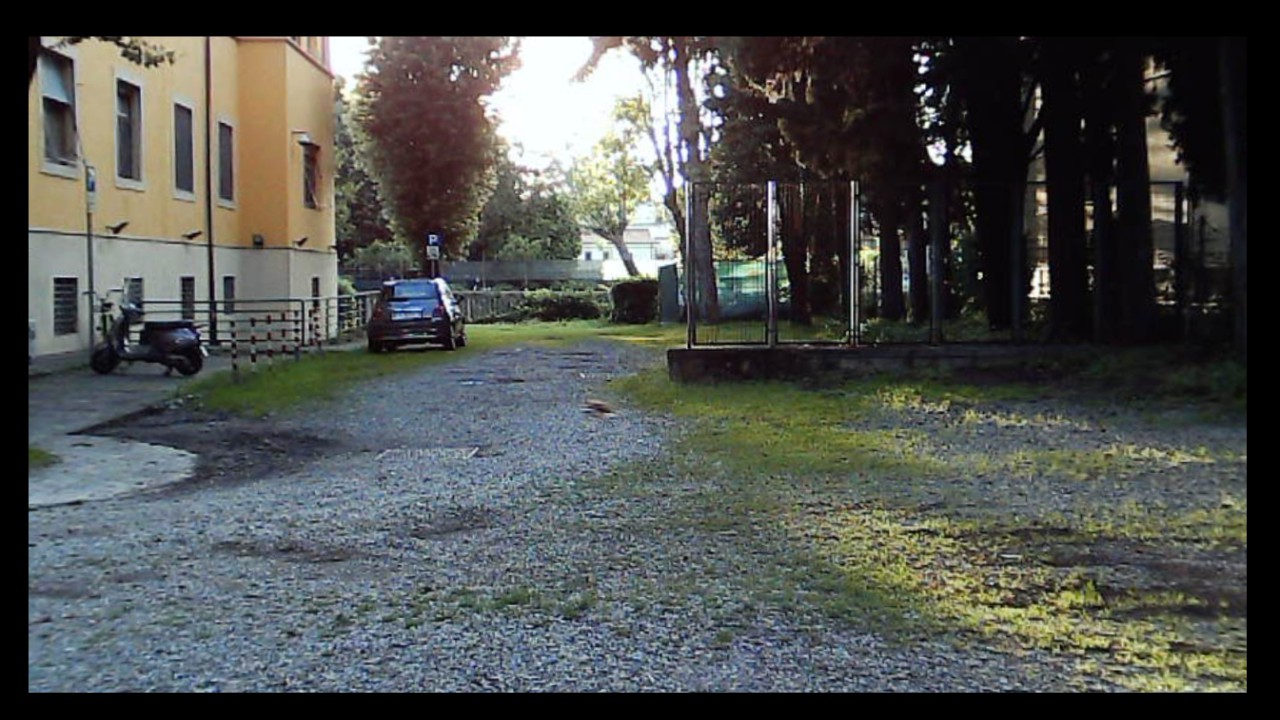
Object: DarwinFPV cineape20